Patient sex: M
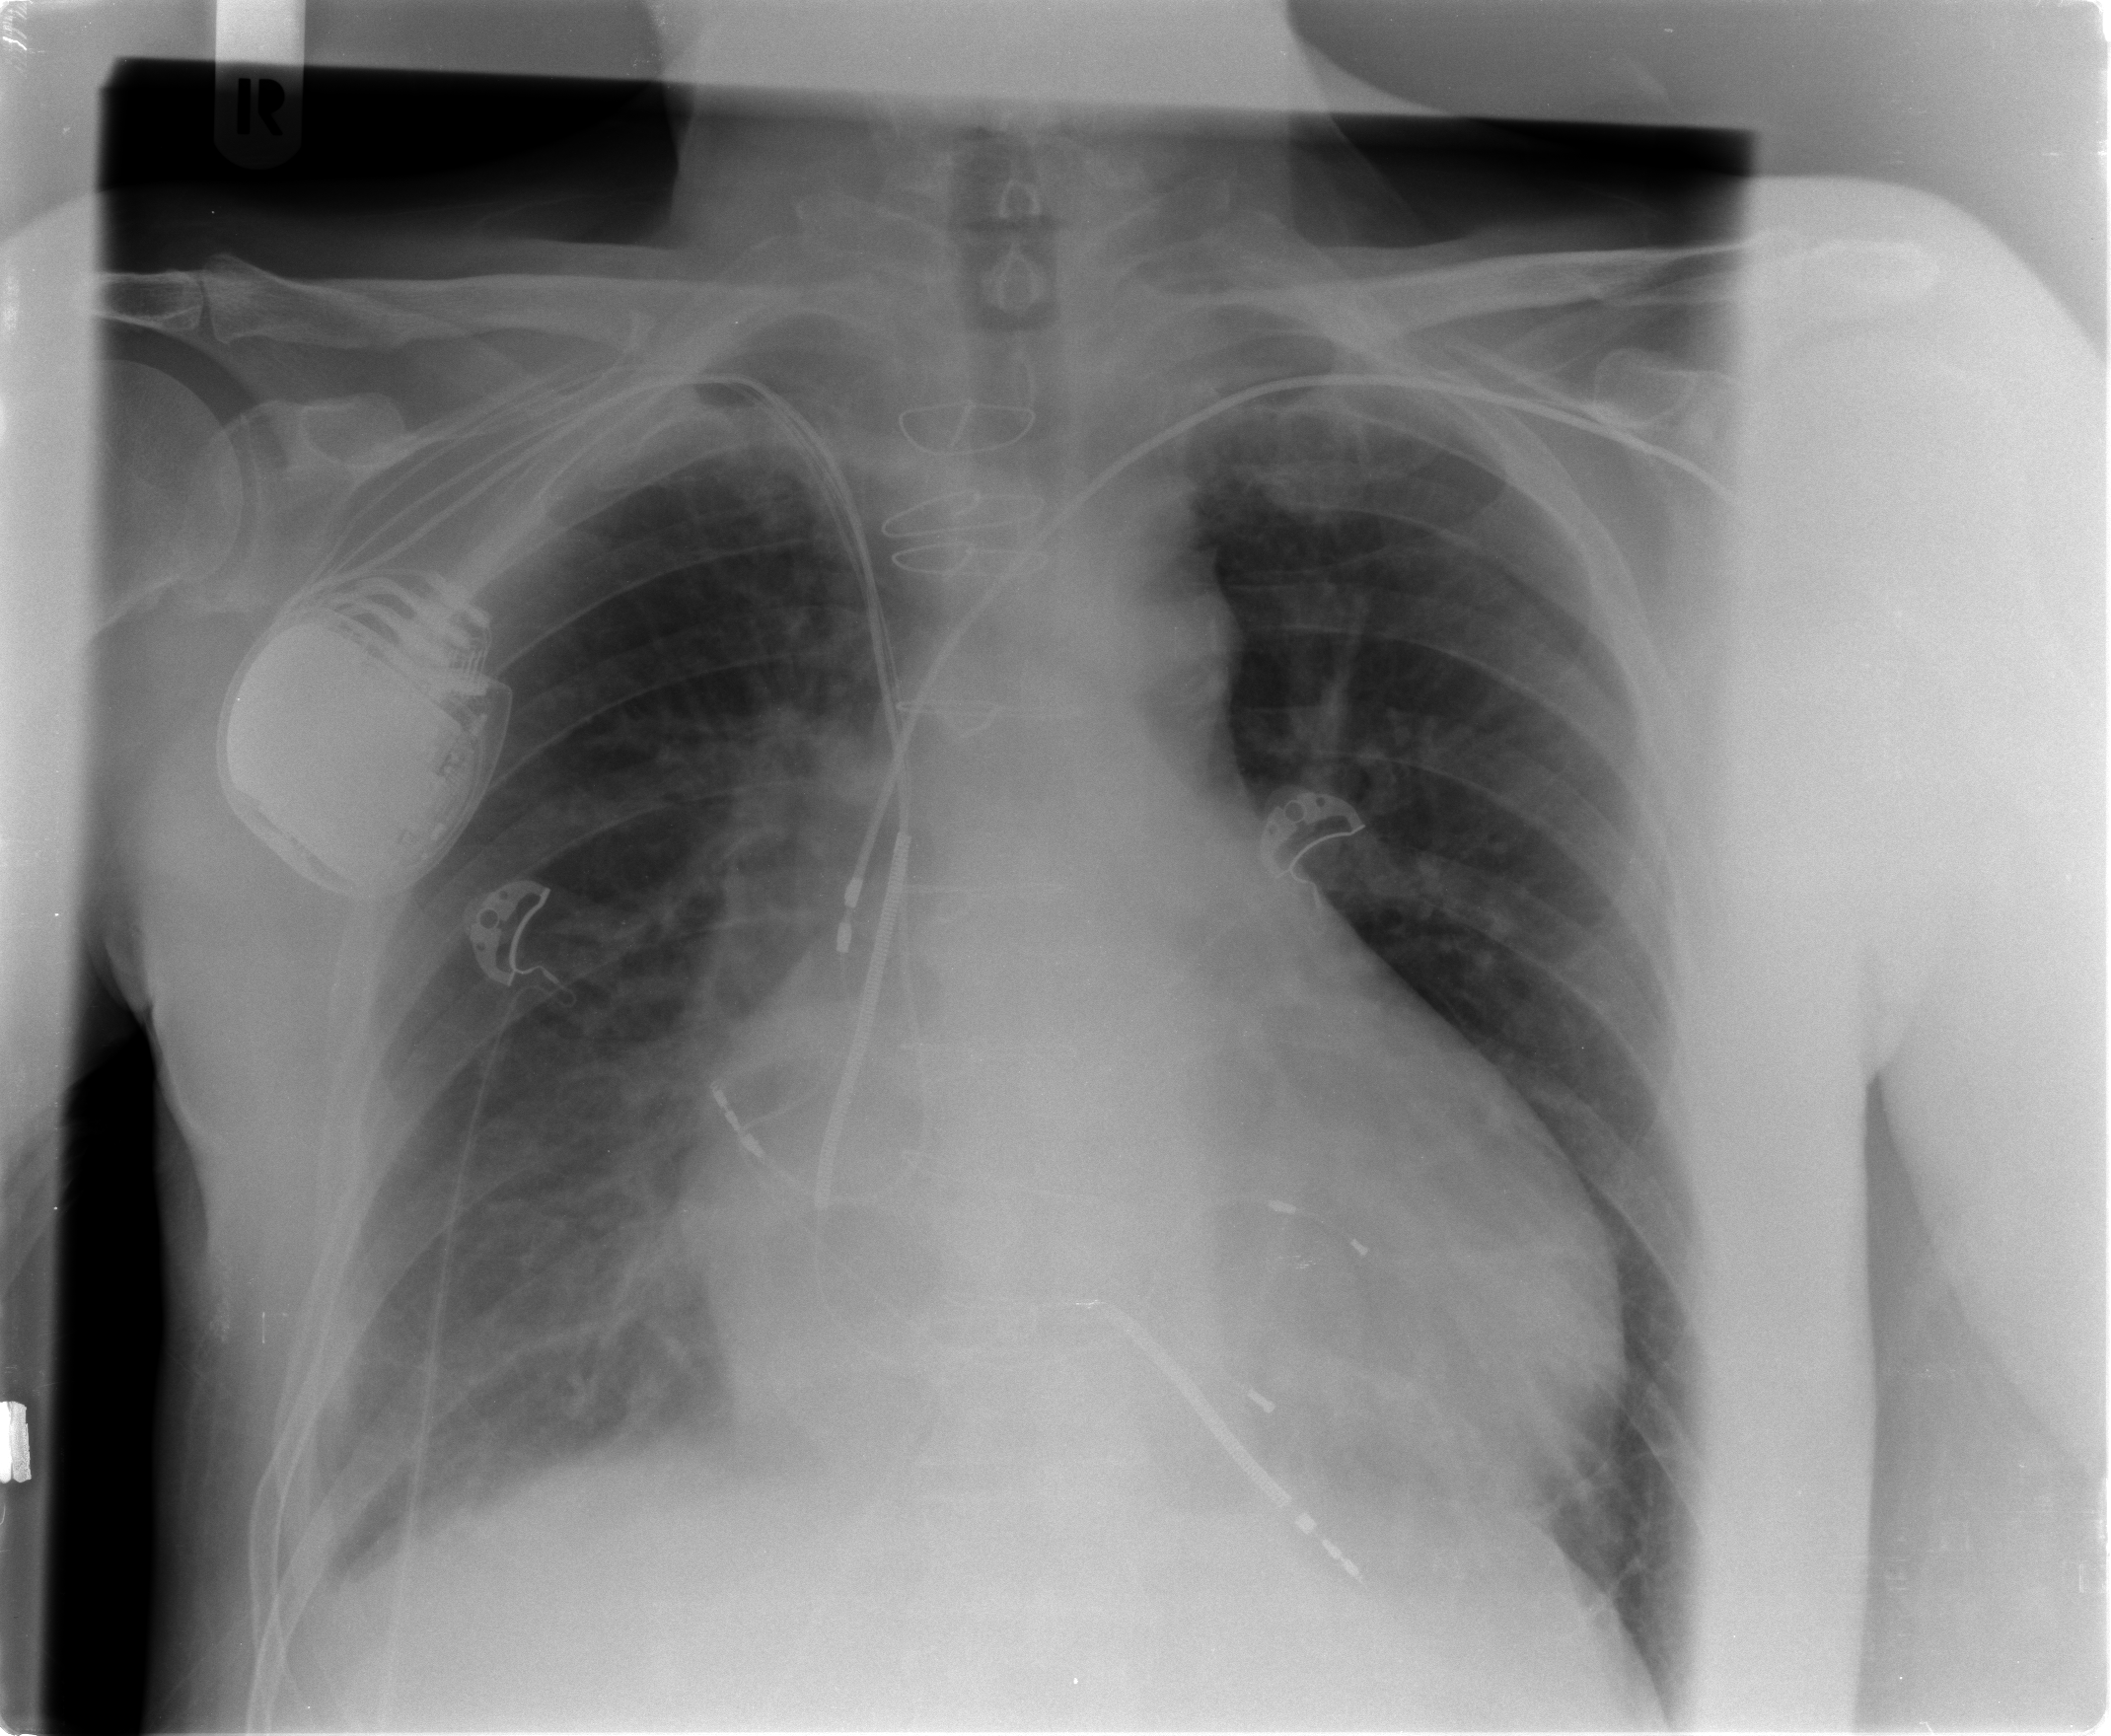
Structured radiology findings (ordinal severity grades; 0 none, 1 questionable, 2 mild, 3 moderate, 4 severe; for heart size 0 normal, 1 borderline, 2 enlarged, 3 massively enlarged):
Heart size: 2
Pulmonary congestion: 1
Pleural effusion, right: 2
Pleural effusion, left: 0
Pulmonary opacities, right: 1
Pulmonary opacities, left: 0
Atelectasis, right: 2
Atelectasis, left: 1